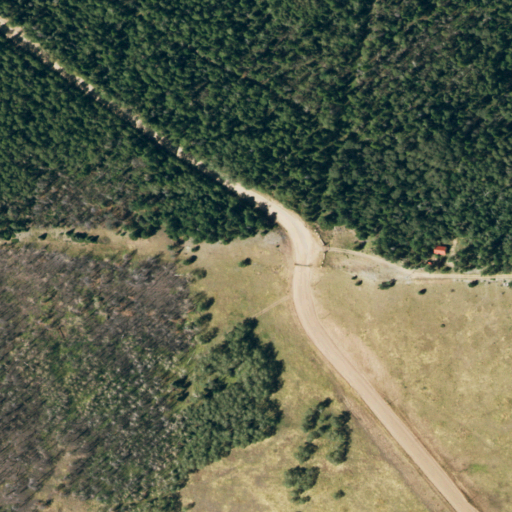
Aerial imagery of gap in Colorado named Pass Creek Pass containing shrub, mixed forest, grassland, deciduous forest, and open development